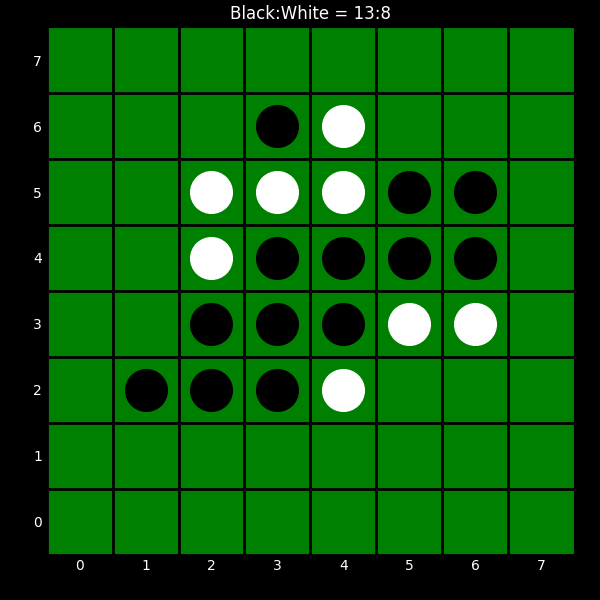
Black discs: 13
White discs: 8